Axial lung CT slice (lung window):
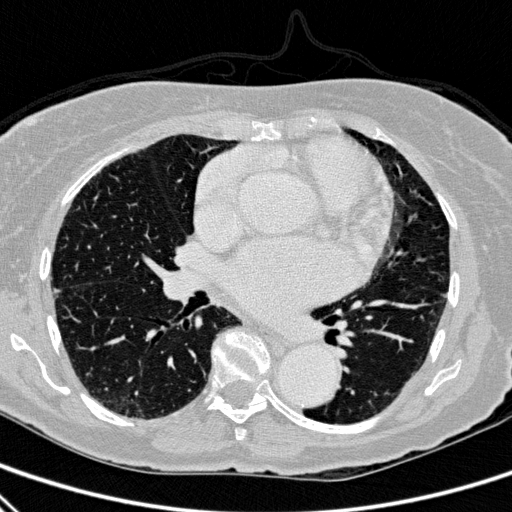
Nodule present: no